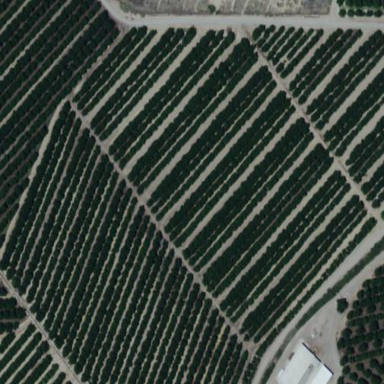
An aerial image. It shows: Orchard.